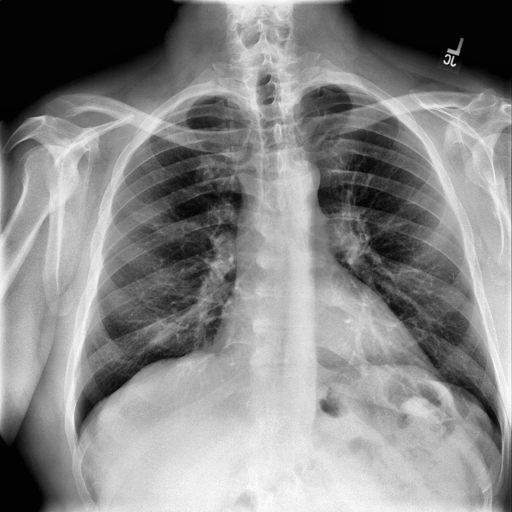
Finding: NORMAL